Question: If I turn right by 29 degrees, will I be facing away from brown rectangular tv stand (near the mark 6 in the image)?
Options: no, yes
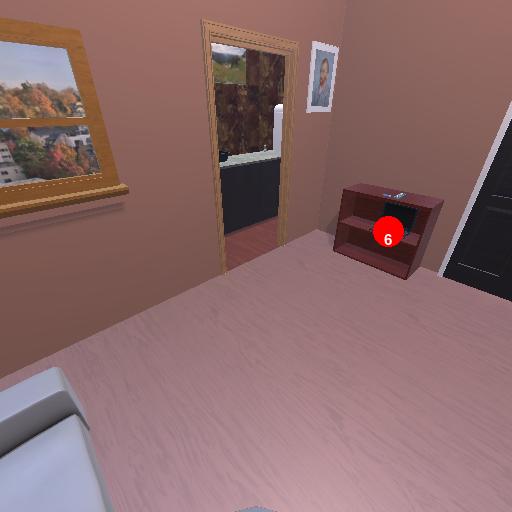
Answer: no